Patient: sex M, age 54
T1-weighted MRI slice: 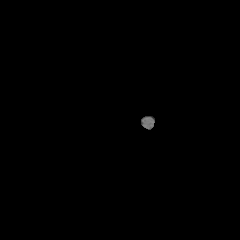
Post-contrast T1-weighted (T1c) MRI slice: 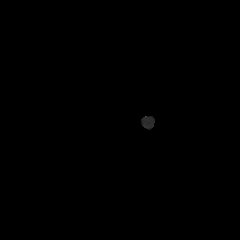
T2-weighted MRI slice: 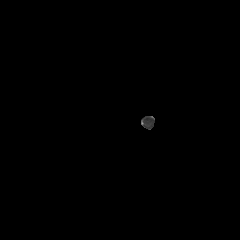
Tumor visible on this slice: no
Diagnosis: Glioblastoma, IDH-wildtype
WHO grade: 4